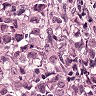
Metastatic tissue present: yes